Interaction volume radius: 10 \u00c5
Interaction volume height: 20 \u00c5
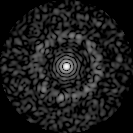
Disorder parameter: 0.8469